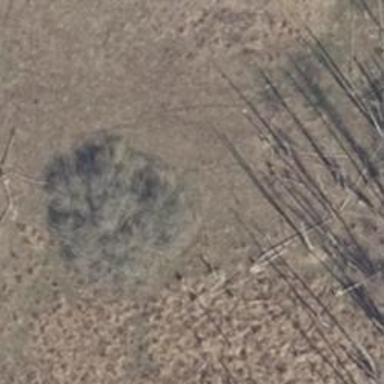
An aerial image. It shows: Hunting stand.